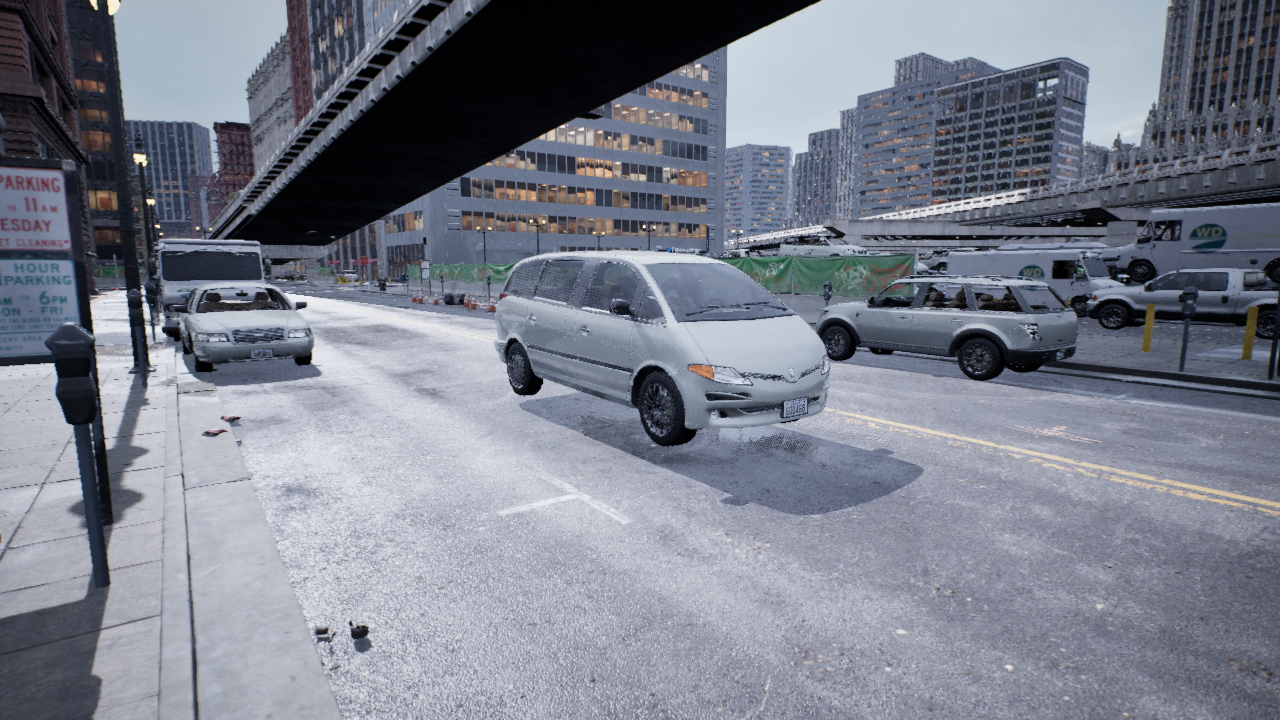
Venue: downtown
Lighting: overcast
Vehicle rig: minivan